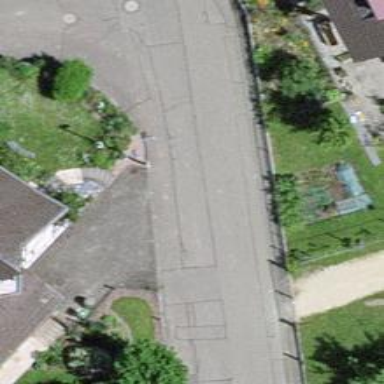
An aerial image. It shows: Residential road.